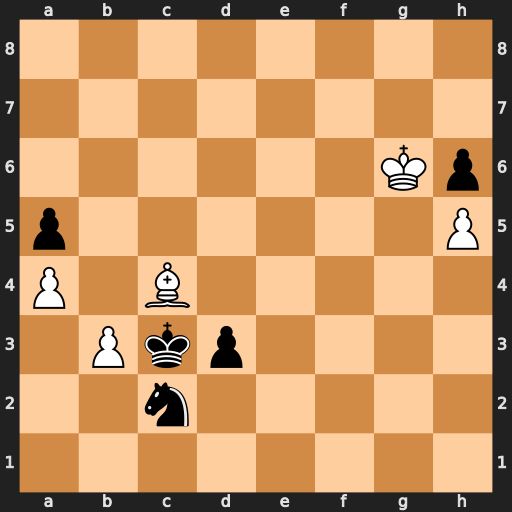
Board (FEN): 8/8/6Kp/p6P/P1B5/1Pkp4/2n5/8
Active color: w
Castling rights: -
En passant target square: -
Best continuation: Bxd3 Kxd3 Kxh6